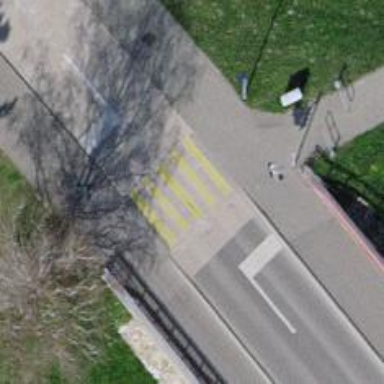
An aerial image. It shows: Asphalt cycleway with asphalt footway alongside it.